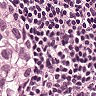
Metastatic tissue present: yes